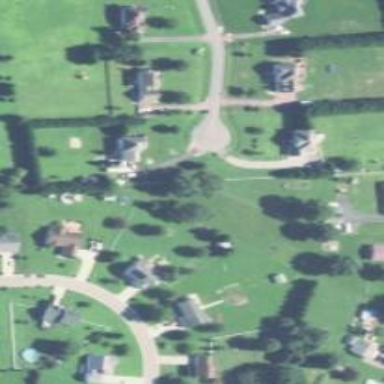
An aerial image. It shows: Driveway.